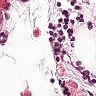
Metastatic tissue present: no